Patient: sex M, age 46
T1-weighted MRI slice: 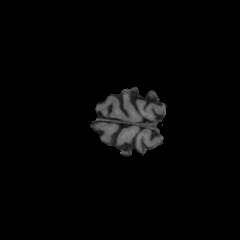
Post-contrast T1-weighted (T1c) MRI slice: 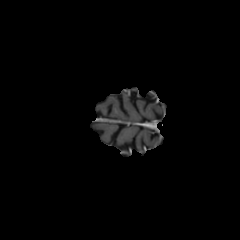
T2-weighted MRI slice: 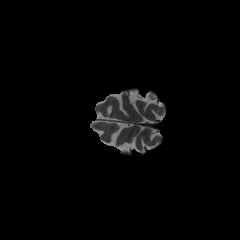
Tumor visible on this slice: no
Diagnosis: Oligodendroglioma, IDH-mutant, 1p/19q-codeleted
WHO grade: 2